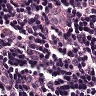
Metastatic tissue present: no